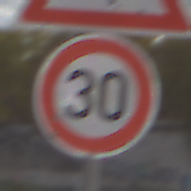
Verkehrszeichen: Geschwindigkeit30
Zusatzzeichen oben: FlugbetriebLinks
Umgebung: Outdoor, Suburban
Tageszeit: MorningAfternoon
Wetter: PartlyCloudy
Licht: Natural
Jahreszeit: NotSpecified
Kontrast: HighContrast